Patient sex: M
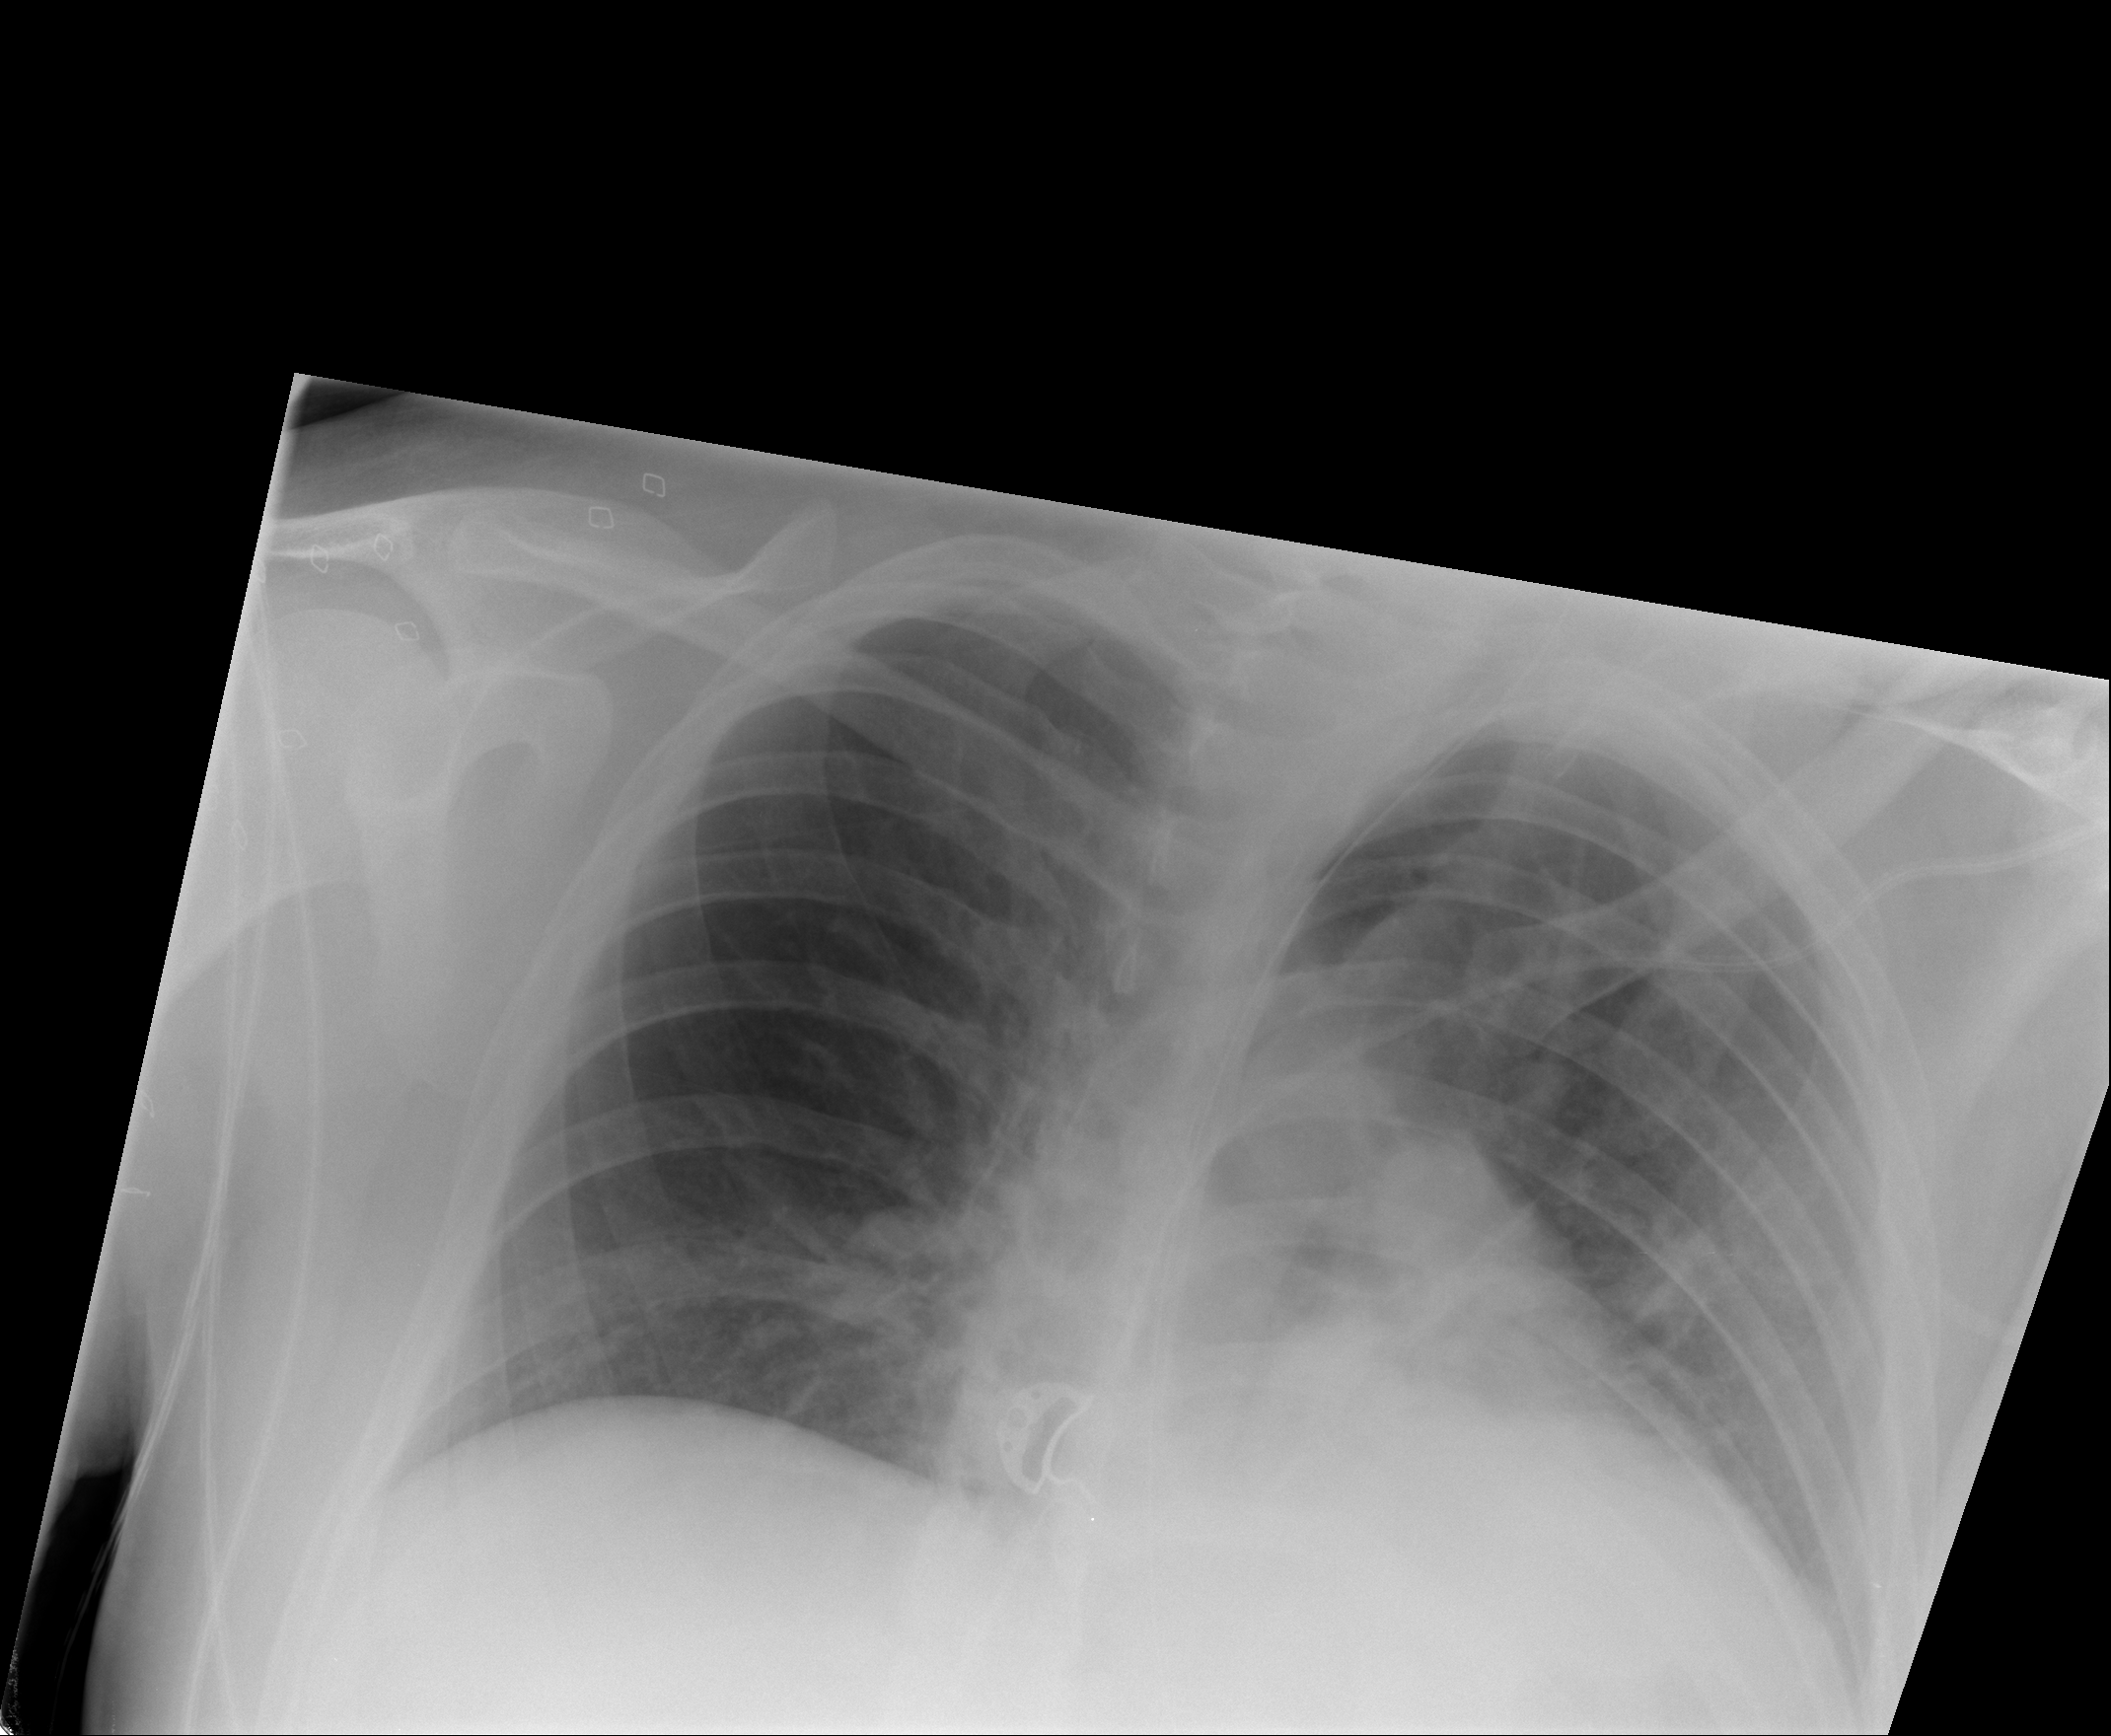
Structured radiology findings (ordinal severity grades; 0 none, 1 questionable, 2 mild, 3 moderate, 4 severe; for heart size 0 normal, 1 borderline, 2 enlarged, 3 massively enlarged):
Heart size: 2
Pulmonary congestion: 1
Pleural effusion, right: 0
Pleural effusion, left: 1
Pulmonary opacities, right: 1
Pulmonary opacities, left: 2
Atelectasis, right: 2
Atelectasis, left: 2